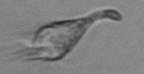
Label: Paratontonia_gracillima